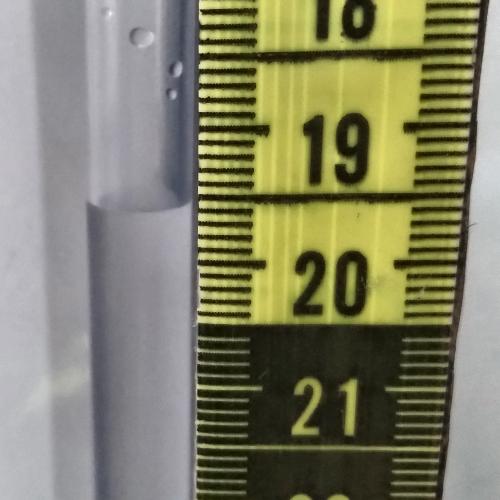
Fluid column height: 19.5 cm